Question: What is the earliest alarm time?
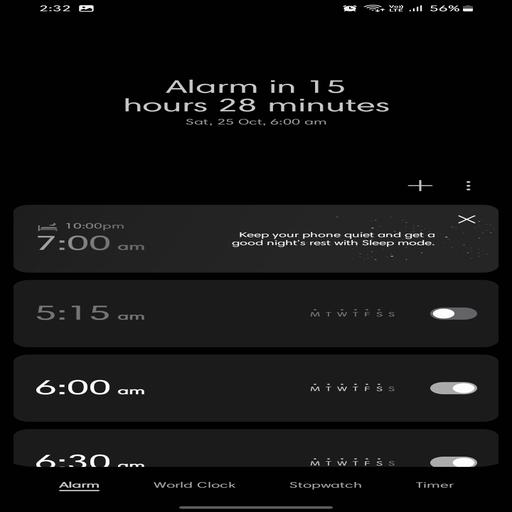
Answer: 05:15:00